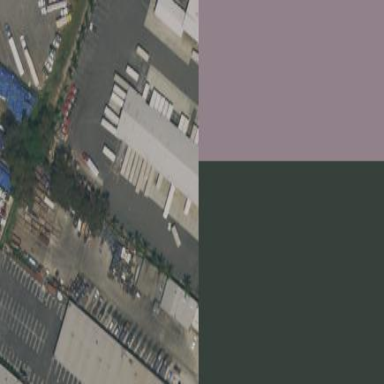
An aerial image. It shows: Warehouse.